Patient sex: M
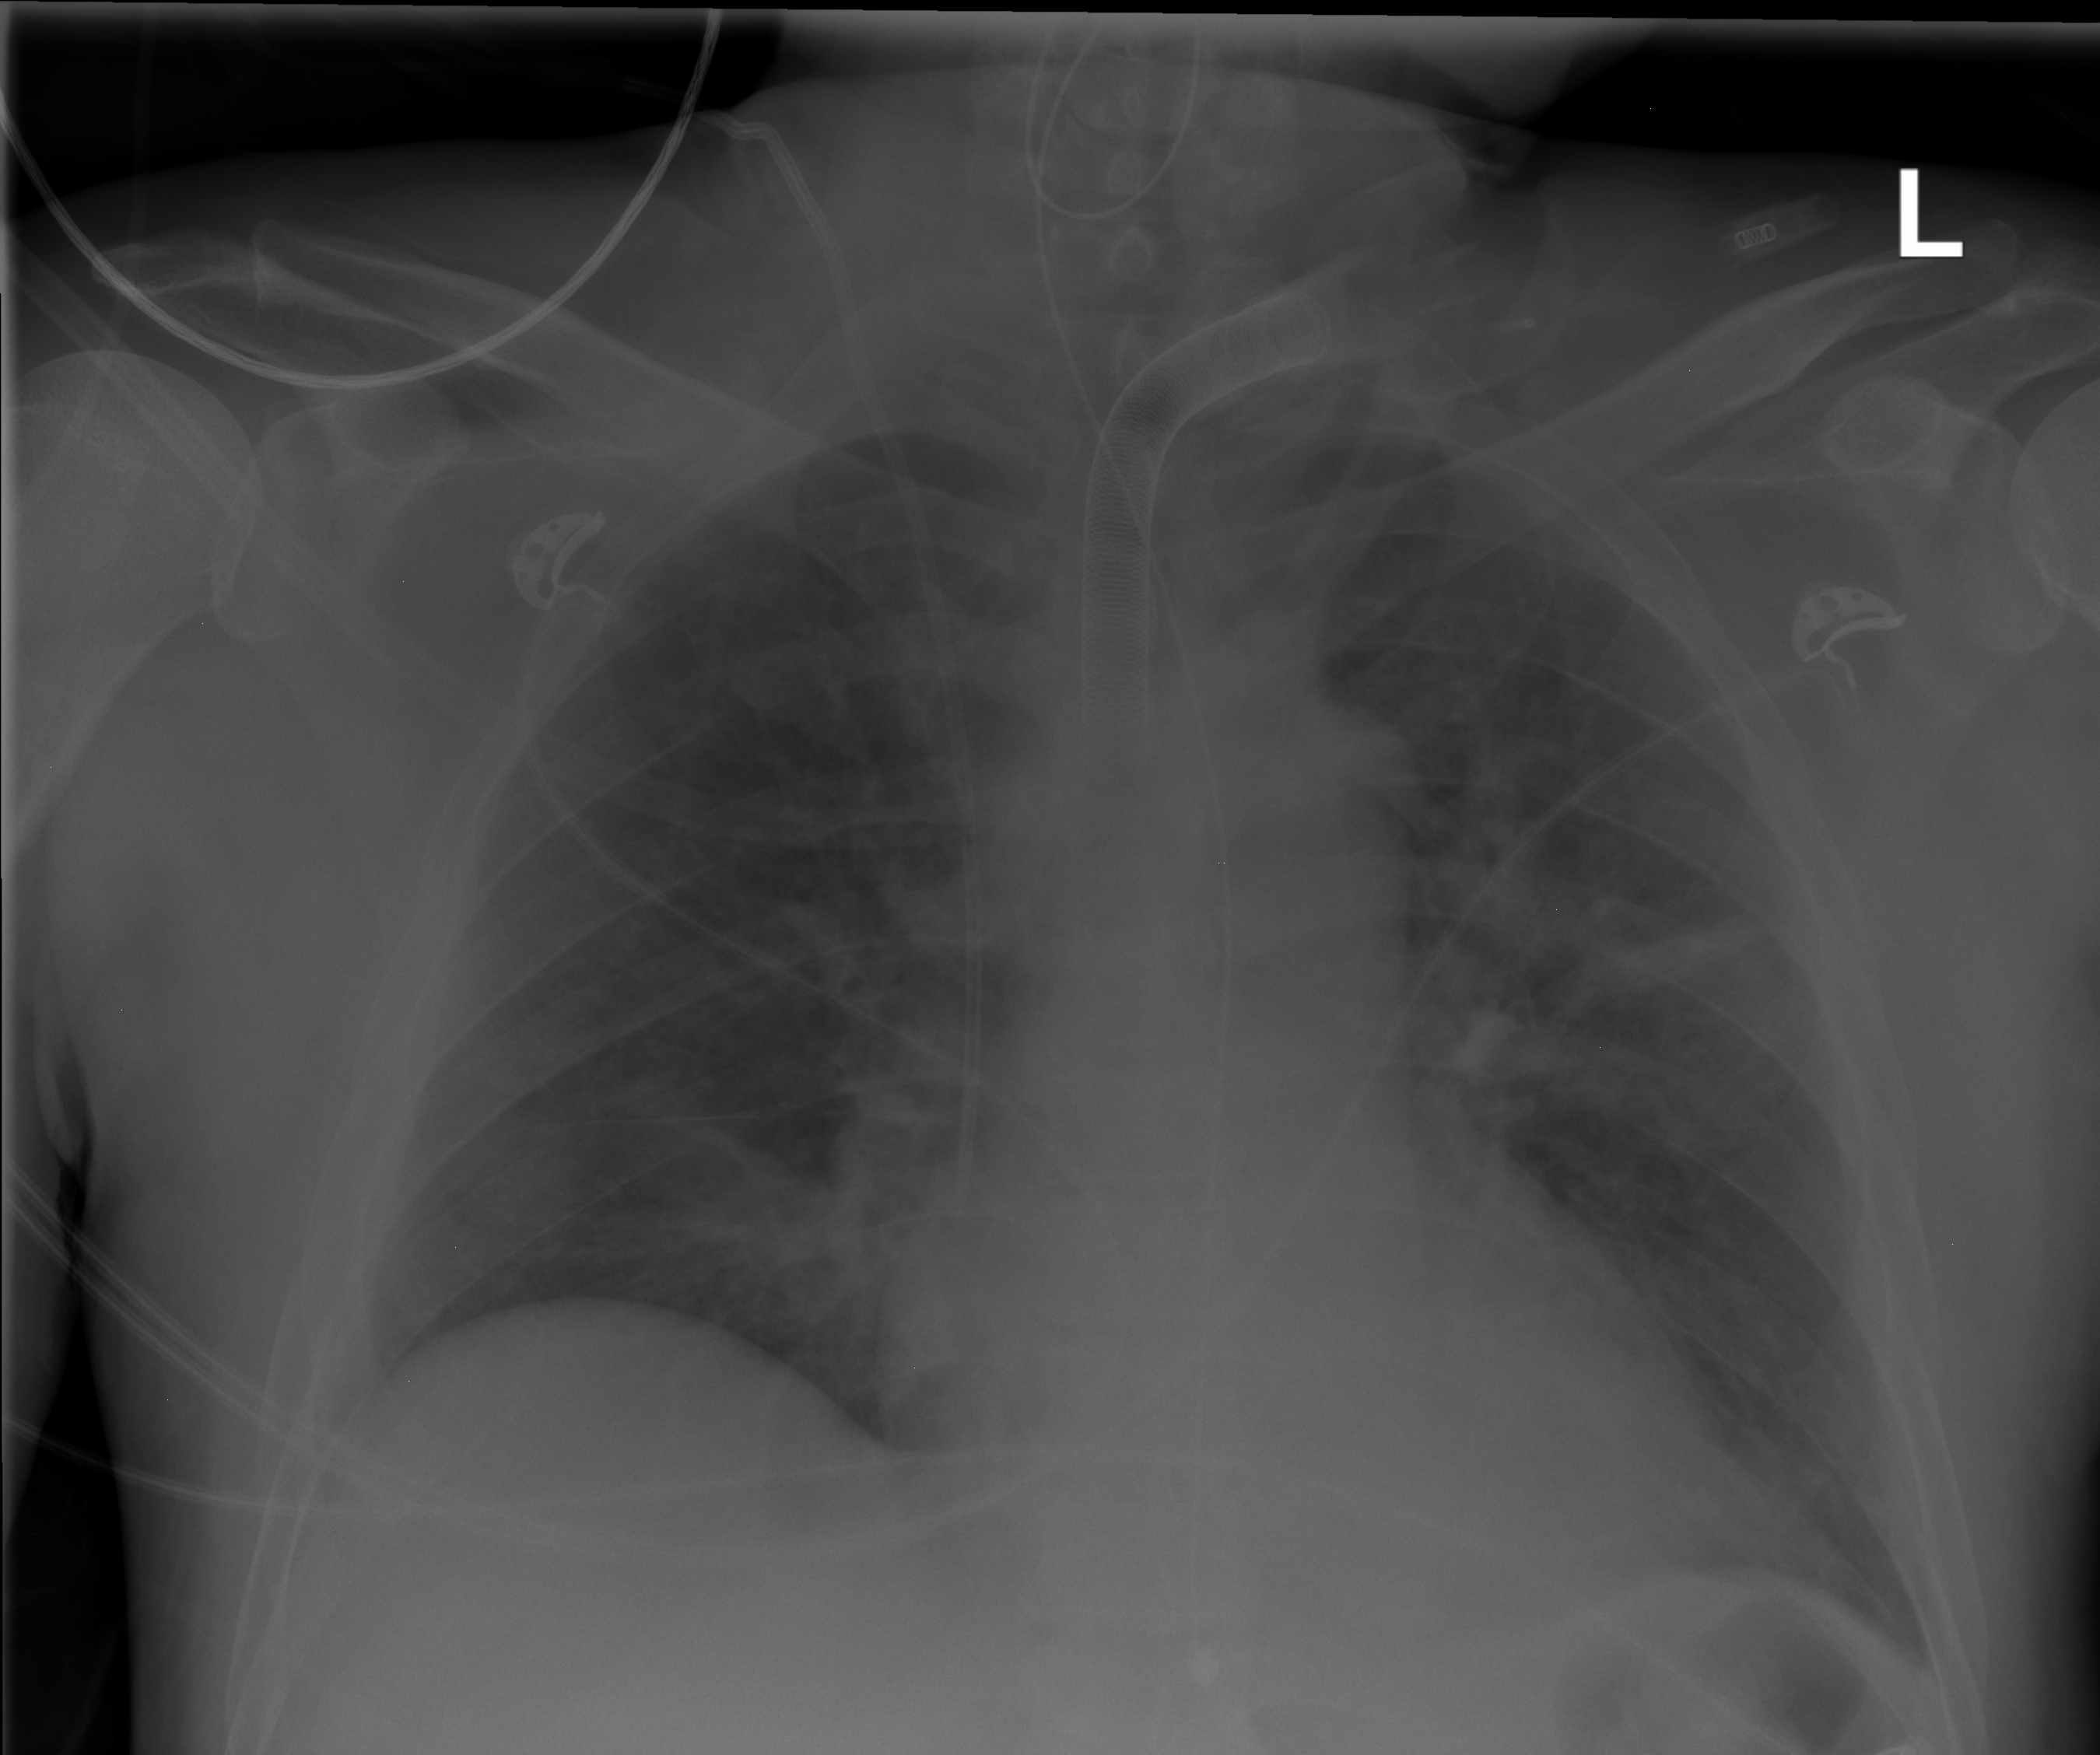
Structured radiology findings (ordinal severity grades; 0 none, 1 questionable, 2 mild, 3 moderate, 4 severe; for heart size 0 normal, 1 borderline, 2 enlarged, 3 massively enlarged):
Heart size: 0
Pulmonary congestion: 0
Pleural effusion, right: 0
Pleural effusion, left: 0
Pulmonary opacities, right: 2
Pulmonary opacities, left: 0
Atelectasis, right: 0
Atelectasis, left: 2